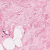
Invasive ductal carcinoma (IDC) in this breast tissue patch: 0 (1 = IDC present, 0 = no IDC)